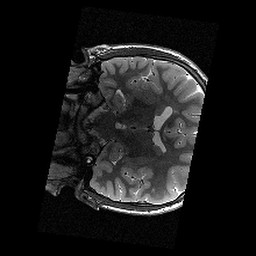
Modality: T2w
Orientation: coronal
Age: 13
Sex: female
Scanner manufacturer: siemens
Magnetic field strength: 3 T
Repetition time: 9.23 s
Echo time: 0.067 s